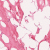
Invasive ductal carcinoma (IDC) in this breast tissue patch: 0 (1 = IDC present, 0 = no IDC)